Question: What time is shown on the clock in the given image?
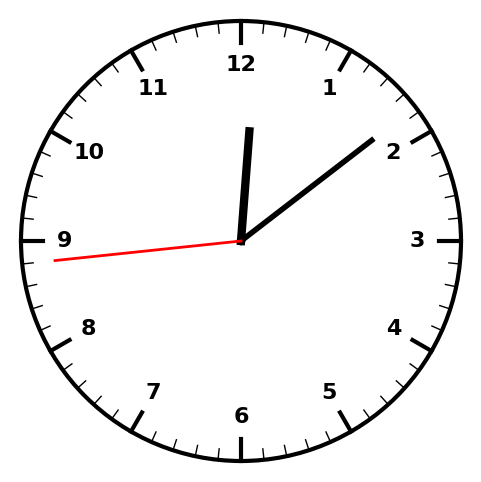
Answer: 12:08:44